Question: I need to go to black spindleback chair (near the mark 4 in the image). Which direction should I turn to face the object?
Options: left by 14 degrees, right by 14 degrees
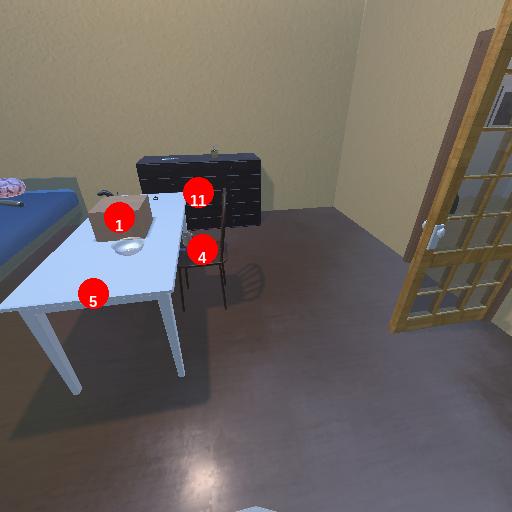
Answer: left by 14 degrees